Question: I'm working with NITE/OPENNI and opencv in xcode 4 to work with the kinect. I'm able to get the coordinates of the head for example this is done by :
In the main, outside the wile(true):
'''
IplImage *rgbimg = cvCreateImageHeader(cvSize(640,480), 8, 3);
'''
Then in the wile(true)
'''
XnSkeletonJointPosition Head;
g_UserGenerator.GetSkeletonCap().GetSkeletonJointPosition( aUsers[i], XN_SKEL_HEAD, Head);
printf("%d: (%f,%f,%f) [%f]
", aUsers[i], Head.position.X, Head.position.Y, Head.position.Z, Head.fConfidence); }
'''
I also have a video stream :
'''
// Take current image
const XnRGB24Pixel* pImage = Xn_image.GetRGB24ImageMap();
//process image data
XnRGB24Pixel* ucpImage = const_cast<XnRGB24Pixel*> (pImage);
cvSetData(rgbimg,ucpImage, 640*3);
cvCvtColor(rgbimg,rgbimg,CV_RGB2BGR);
cvShowImage("RGB",rgbimg);
'''
This is all done in the main in a while(true).
Now my question is how can i set some kind of marker (e.g.: *,cross-hair, X ) at the position of the coordinates of the hand in the video stream ?
i tried:
'''
XnRGB24Pixel* ucpImage = const_cast<XnRGB24Pixel*> (pImage);
cvSetData(rgbimg,ucpImage, 640*3);
cvCvtColor(rgbimg,rgbimg,CV_RGB2BGR);
cvCircle(rgbimg, cvPoint(Head.position.X,Head.position.Y), 20, cvScalar(0,255,0), 1);
cvShowImage("RGB",rgbimg);
'''
and i get :

as you can see the circle stays in the top left corner for some reason. Any ideas how to change this ?
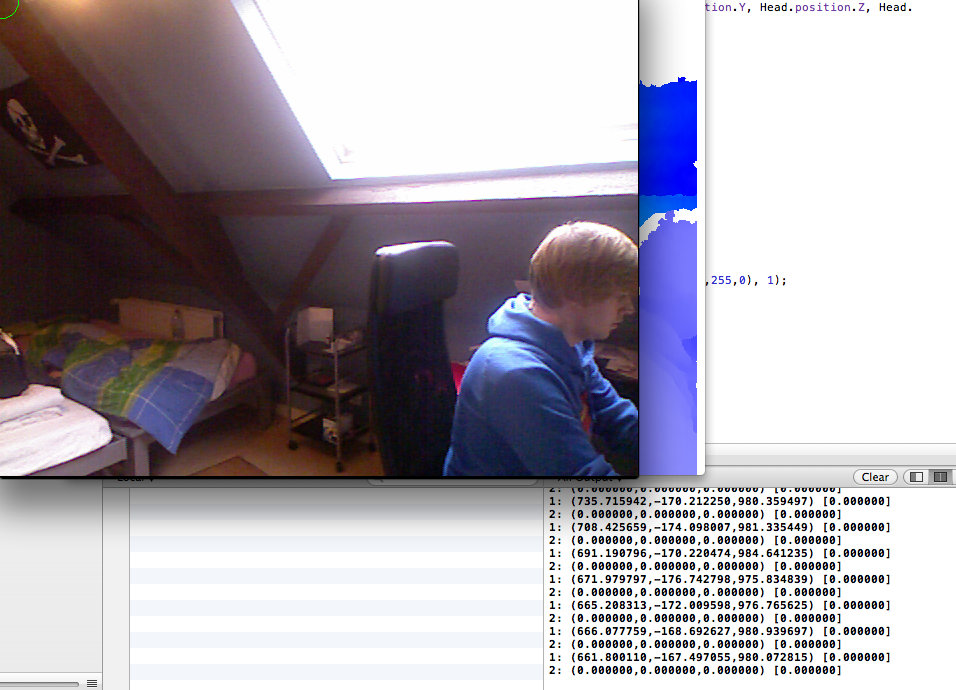
Answer: Try the display functions in OpenCV:
line(), circle(), drawPoly() and apply them to every frame in your video